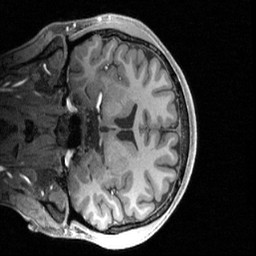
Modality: T1w
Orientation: coronal
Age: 20
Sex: male
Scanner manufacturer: siemens
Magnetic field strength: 3 T
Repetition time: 2.4 s
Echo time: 0.00224 s